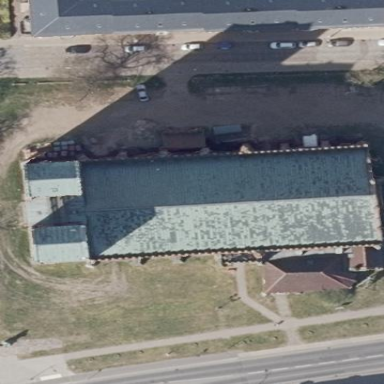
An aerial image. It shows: Building with gabled grey roof.